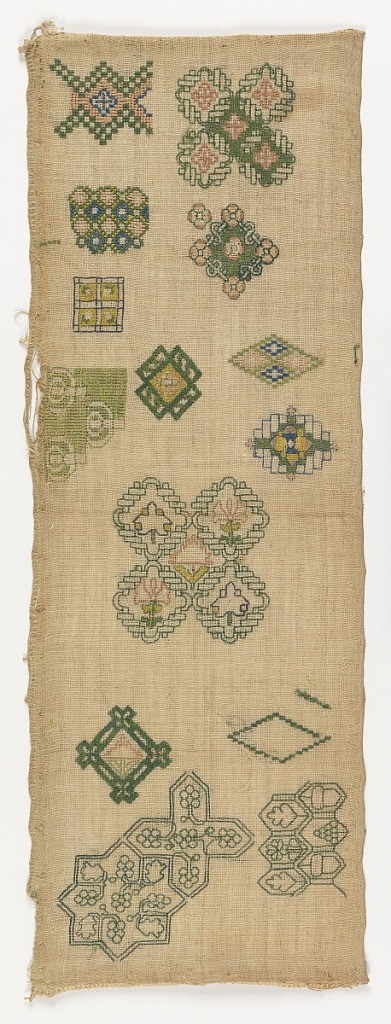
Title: Sampler
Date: early 17th century
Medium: linen, silk Technique: counted-stitch embroidery on plain weave foundation
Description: A sampler of the type commonly called a "random spot sampler" with patterns scattered at random. Multi-color silk embroidery of counted stitches on plain weave foundation fabric. Selvedge on left side.